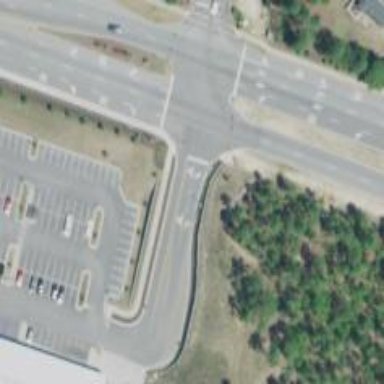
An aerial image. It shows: Marked crossing on the road.